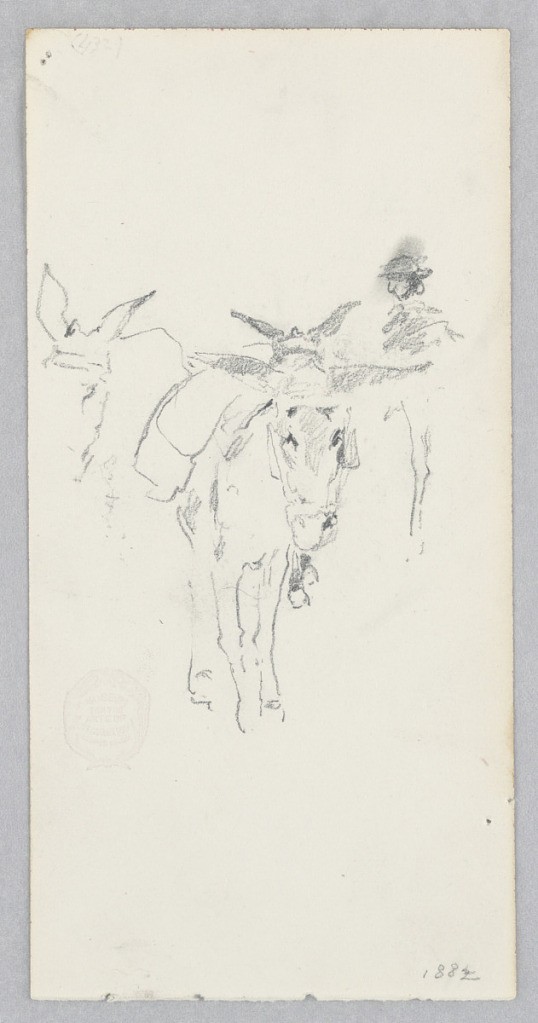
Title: Donkeys
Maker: Robert Frederick Blum, American, 1857–1903
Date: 1882
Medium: Graphite on wove paper
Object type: Drawing
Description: Sketch of two donkeys and a male figure.